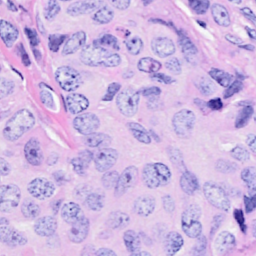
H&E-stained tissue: Breast